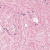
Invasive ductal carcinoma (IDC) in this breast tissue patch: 0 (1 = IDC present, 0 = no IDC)